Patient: sex M, age 68
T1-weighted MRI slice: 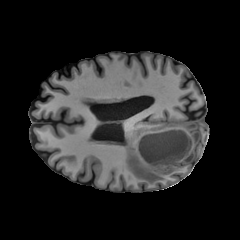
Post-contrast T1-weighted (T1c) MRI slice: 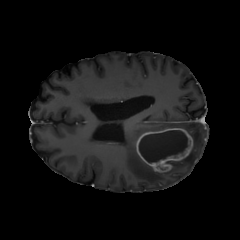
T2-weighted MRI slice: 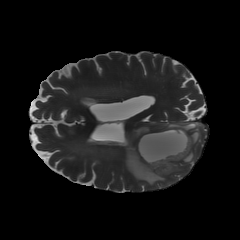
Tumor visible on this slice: yes
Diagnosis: Glioblastoma, IDH-wildtype
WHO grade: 4